Interaction volume radius: 10 \u00c5
Interaction volume height: 25 \u00c5
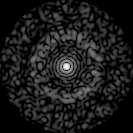
Disorder parameter: 0.8485